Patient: sex F, age 71
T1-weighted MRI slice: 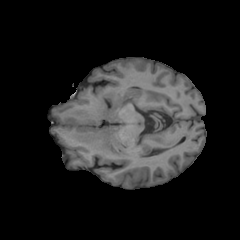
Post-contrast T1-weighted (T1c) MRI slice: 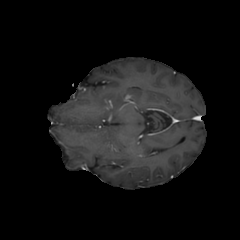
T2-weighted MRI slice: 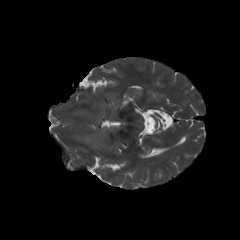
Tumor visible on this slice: yes
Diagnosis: Glioblastoma, IDH-wildtype
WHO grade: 4